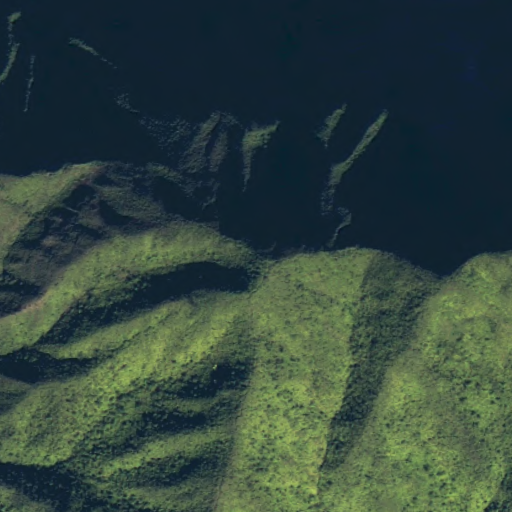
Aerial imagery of mountain in Hawaii named Kainawa‘aunui containing only unknown